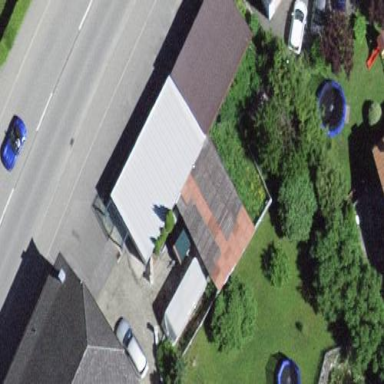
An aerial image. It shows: Garage building.